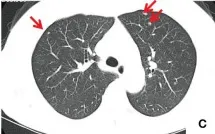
Chest CT images. (A, B) A nodule located in the apicoposterior segment of the left upper lobe, approximately 1.3x1.4 cm in size, exhibits spiculation and lobulation, presenting moderate heterogeneous enhancement and causing adjacent pleural traction.
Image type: radiology (ct)